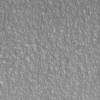
Label: not_dusty